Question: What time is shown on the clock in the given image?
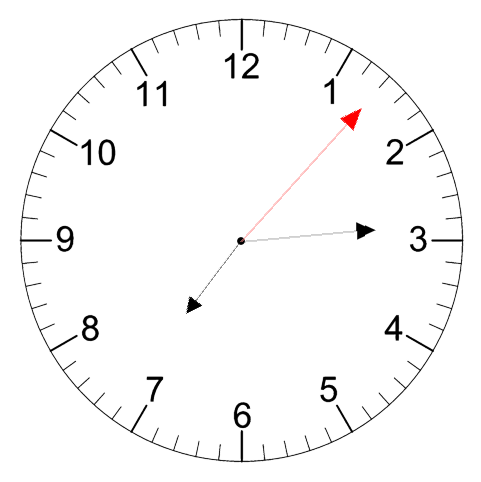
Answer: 07:14:07